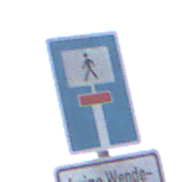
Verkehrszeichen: SackgasseFussgaengerDurchlaessig
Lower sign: HinweisGeaenderteVorfahrtVerkehrsfuehrungVerkehrsregelung3
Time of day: SunriseSunset
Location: Outdoor (Nature)
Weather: Overcast
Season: NotSpecified
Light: Natural